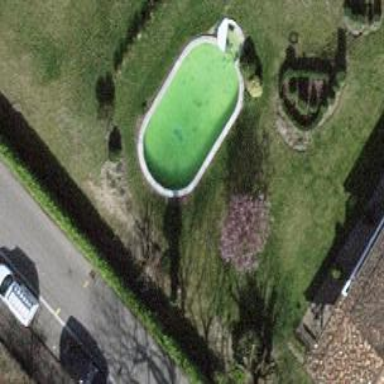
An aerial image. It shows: Swimming pool located in leisure land.